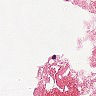
Metastatic tissue present: no